Field crop: maize
Growth stage: 2
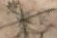
Species: salsola